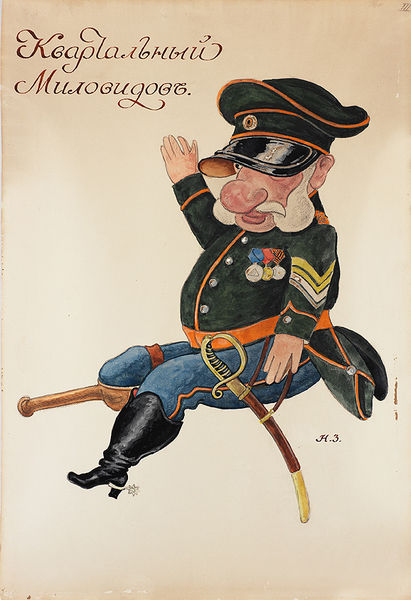
Titel: A Policeman from Petrushka
Künstler: Nikolai Vasilevich Zaretskii
Standort: Amherst (Massachusetts, USA)
Institution: Mead Art Museum, Amherst College
Schlagwörter: blue, hands, hat, military, red, soldier, sword, black, gold, nose, old, yellow, brown, wooden, hand, wood, man, ear, orange, noble, uniform, drawing, mouth, army, buttons, caricature, cartoon, humor, sketch, beard, jacket, writing, raise, wave, stump, colorful, foot, boot, eye, fingers, lips, whiskers, medal, comic, russia, russian, mustache, knee, leg, officer, weapon, sideburns, general, one, funny, medals, fun, epaulettes, pack, amputee, captain, brim, spurs, a, pouch, peg-leg, invalide, chevrons, wooden lef, houten been, zwaard, gehuldigd, carricature, karri, amputiert